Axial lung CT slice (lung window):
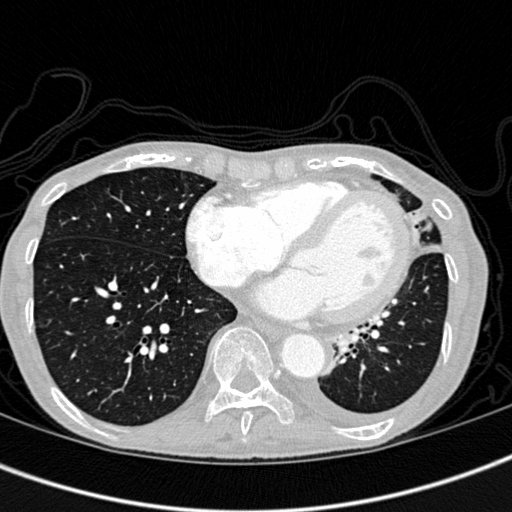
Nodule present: no